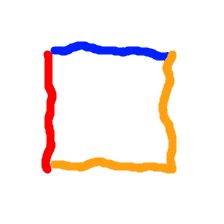
Shape: square